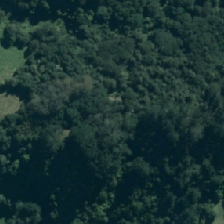
Land cover: manuka_kanuka